Question: I have a method which returns a random number between 0 and 10.
'''
public int roll(){
int pinsKnockedDown = (int) (Math.random() * 10);
return pinsKnockedDown;
}
'''
How would I write a JUnit test for this? So far I have put the call in a loop so it runs 1000 times and fails the test if
- the number is less than 0
- the number is more than 10
How can I test that all the numbers aren't just the same, i.e.

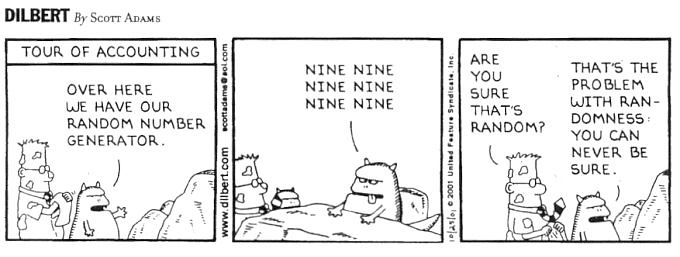
Answer: My answer was already flawed, I needed to return a number from 0-10 but my original post only returned a range from 0-9! Here is how I found that out...
Loop 100k times and make sure that the range is correct, it should be 0-10 (although I've set 10 as a variable so that the code can be re-used).
Also I store the highest and lowest values that were found during the loop and they be at the extreme ends of the scale.
If the highest and lowest values are the same then that's an indicator that someone has faked a random number return.
The only problem that I see is that it is to have a false negative from this test, but it is unlikely.
'''
@Test
public void checkPinsKnockedDownIsWithinRange() {
int pins;
int lowestPin = 10000;
int highestPin = -10000;
for (int i = 0; i < 100000; i++) {
pins = tester.roll();
if (pins > tester.NUMBER_OF_PINS) {
fail("More than 10 pins were knocked down");
}
if (pins < 0) {
fail("Incorrect value of pins");
}
if (highestPin < pins) {
highestPin = pins;
}
if (lowestPin > pins) {
lowestPin = pins;
}
}
if (lowestPin == highestPin) {
fail("The highest pin count is the same as the lowest pin count. Check the method is returning a random number, and re-run the test.");
}
if (lowestPin != 0) {
fail("The lowest pin is " + lowestPin + " and it should be zero.");
}
if (highestPin != tester.NUMBER_OF_PINS) {
fail("The highest pin is " + highestPin + " and it should be " + tester.NUMBER_OF_PINS + ".");
}
}
'''